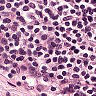
Metastatic tissue present: no